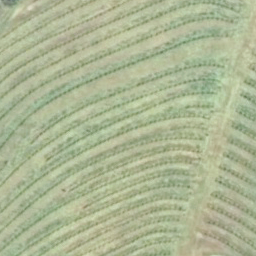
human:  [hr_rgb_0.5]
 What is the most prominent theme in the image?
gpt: farmland